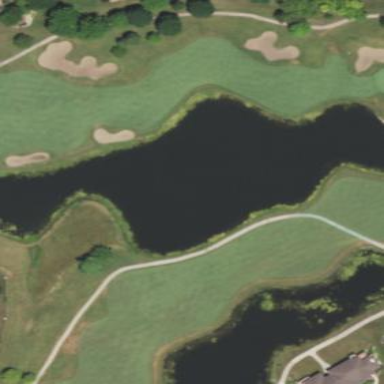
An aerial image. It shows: Water hazard on golf course. The hazard is natural water feature.